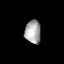
Tissue: prostate
Cell type: T cells
Senescence score: 0.2902
Nuclear area (px): 352
Mean DAPI intensity: 171.412